Field crop: maize
Growth stage: 2
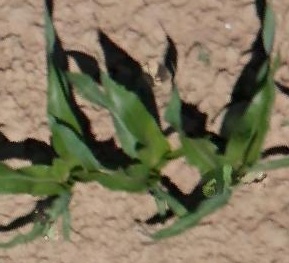
Species: maize